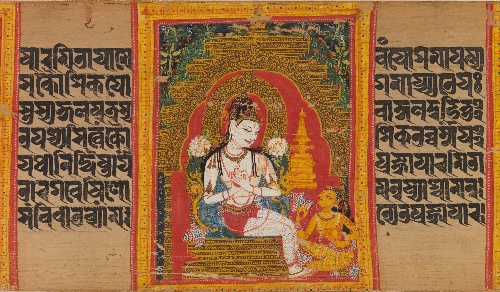
Artist: Mahavihara Master
Date: early 12th century
Object type: Folio
Classification: Paintings
Medium: Opaque watercolor on palm leaf
Culture: India, West Bengal or Bangladesh
Period: Pala period
Dimensions: Page: 2 3/4 x 16 7/16 in. (7 x 41.8 cm)
Image: 2 1/2 x 1 15/16 in. (6.4 x 4.9 cm)
Department: Asian Art
Credit line: Purchase, Lila Acheson Wallace Gift, 2001
Accession year: 2001
Repository: Metropolitan Museum of Art, New York, NY
Tags: Bodhisattvas|Buddhism|Avalokiteshvara